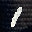
Label: 1